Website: slack
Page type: billing-address
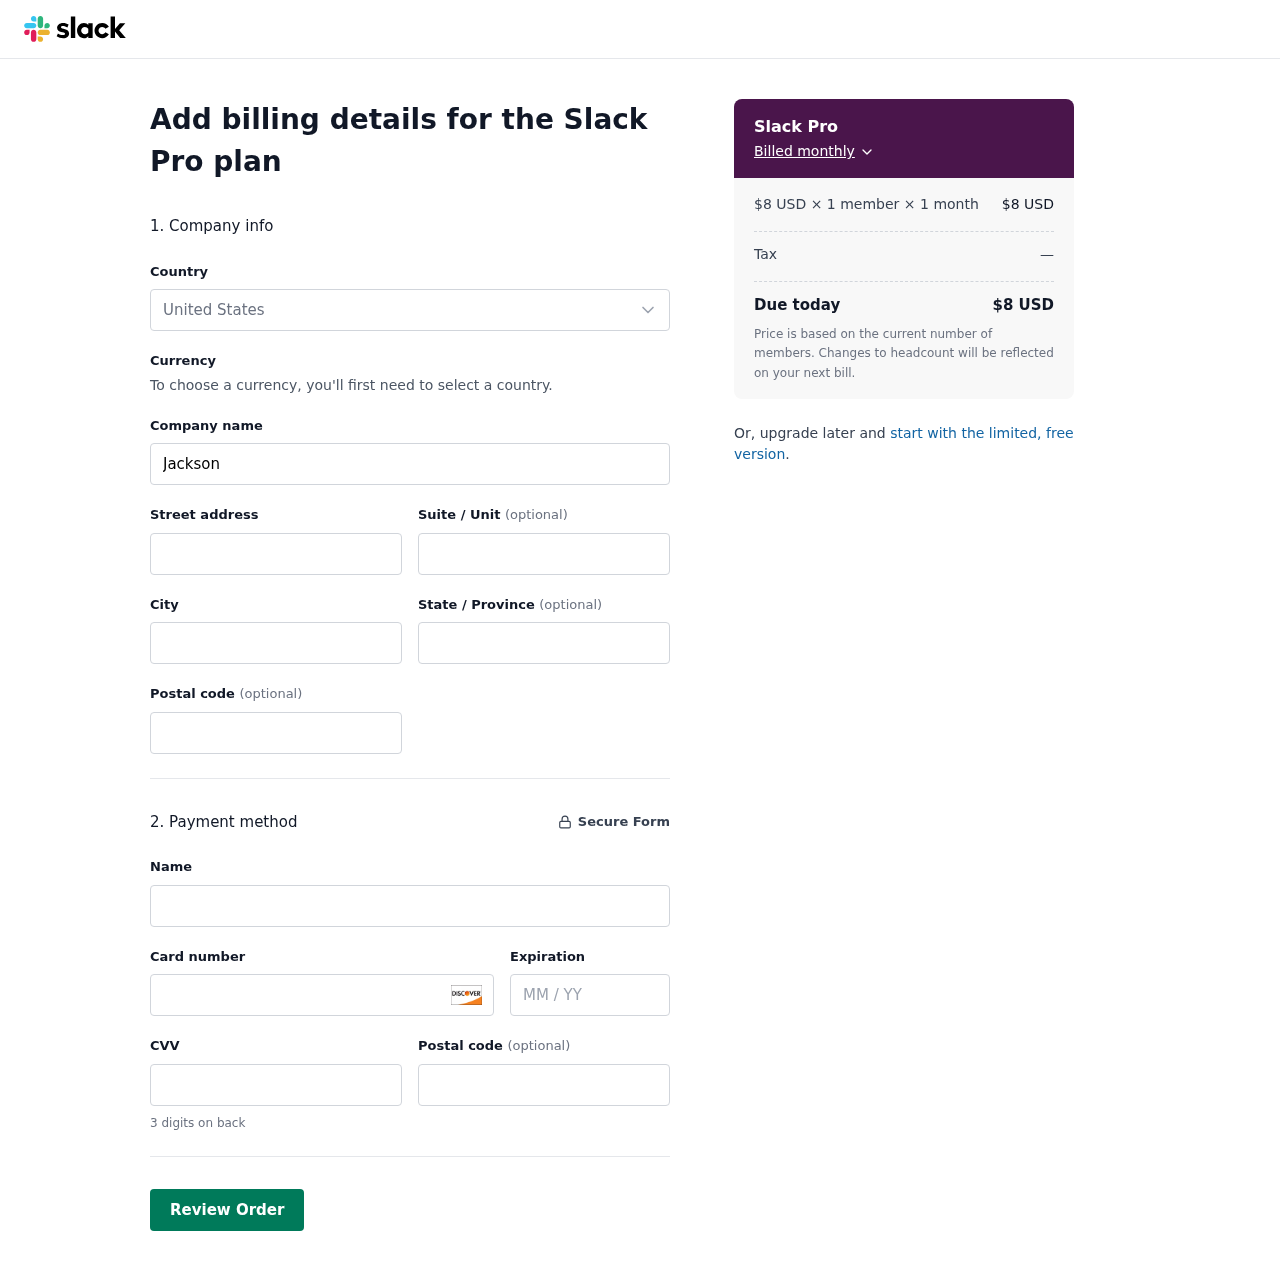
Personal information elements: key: PII_CARD_CVV
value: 325
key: PII_CARD_EXPIRY
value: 12/30
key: PII_CARD_NUMBER
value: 6589 2006 7068 2055
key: PII_CITY
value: South Cassandraborough
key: PII_COMPANY
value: Jackson, Smith and Montgomery
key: PII_COUNTRY
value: United States
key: PII_FULLNAME
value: Peter Kennedy
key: PII_POSTCODE
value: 35633
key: PII_POSTCODE2
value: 87832
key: PII_STATE
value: Maine
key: PII_STREET
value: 17752 Davis Spurs Apt. 615
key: PII_STREET2
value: Apt. 596
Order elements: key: ORDER_PLAN_PRICE
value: $8 USD
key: ORDER_NUM_MEMBERS
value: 1 member
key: ORDER_NUM_MONTHS
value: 1 month
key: ORDER_SUBTOTAL
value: $8 USD
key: ORDER_TAX
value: —
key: ORDER_TOTAL
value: $8 USD